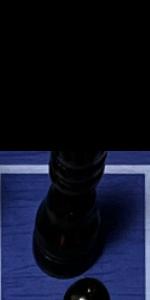
Label: Bishop_Black